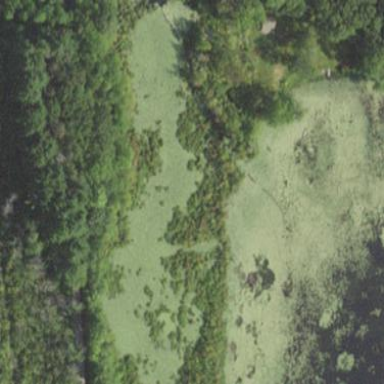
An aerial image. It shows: Marshy wetland area.